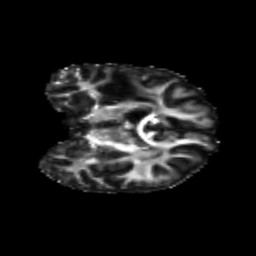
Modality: FA
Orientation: coronal
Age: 42
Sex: male
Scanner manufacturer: siemens
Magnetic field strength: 3 T
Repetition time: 3.839 s
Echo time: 0.071 s